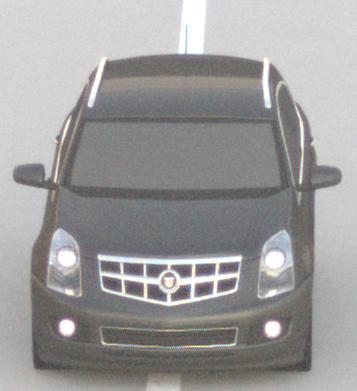
Make: Cadillac
Model: SRX 3.0 V6
Detailed model: SRX (II)
Model produced from: 2010/12
Model produced until: 2012/01
Doors: 5
Color: gray
Road condition: dry road
Daytime: sunrise or sunset
Contrast: low contrast